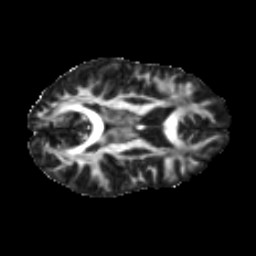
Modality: FA
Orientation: axial
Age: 33
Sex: female
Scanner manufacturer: ge
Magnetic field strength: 3 T
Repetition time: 7.8 s
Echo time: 0.0606 s